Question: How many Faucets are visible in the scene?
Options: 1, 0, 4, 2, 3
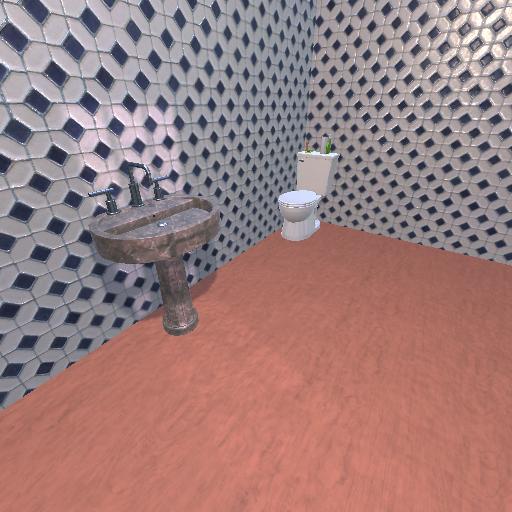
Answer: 1